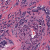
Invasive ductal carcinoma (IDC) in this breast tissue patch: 1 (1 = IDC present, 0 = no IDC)